Question: I'm working on a bittorrent implementation for my own edification, but I'm having a bit of trouble packing bytes into a handshake packet. Below is a table detailing the nature of the data I'm working with:
Handshake message follows the form '<pstrlen><pstr><reserved><info_hash><peer_id>'

I've verified that all my data variables have the expected length, but instead of getting a packed struct of length 68, I get one of length 72. Below is a test case:
'''
from struct import Struct
handshake = Struct('B19sQ20s20s')
pstrlen = 19
pstr = 'BitTorrent protocol'
reserved = 0
info_hash = 'x' * 20
peer_id = 'y' * 20
pkg = handshake.pack(pstrlen, pstr, reserved, info_hash, peer_id)
print len(pkg)
'''
I'm clearly missing something obvious. What gives?
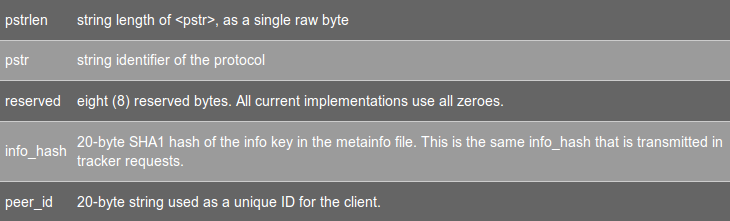
Answer: Note that 'struct.calcsize('B19sQ20s20s'') returns 72; 'struct.calcsize('<B19sQ20s20s')' (as suggested by @Joran Beasley) returns 68; I'm assuming this is an alignment issue. I'd suggest using 8B instead of Q to hold the reserved values
'''
from struct import Struct
handshake = Struct('B19s8B20s20s')
pstrlen = 19
pstr = 'BitTorrent protocol'
info_hash = 'x' * 20
peer_id = 'y' * 20
pkg = handshake.pack(pstrlen, pstr, 0,0,0,0,0,0,0,0, info_hash, peer_id)
print len(pkg)
'''
(This prints out 68)